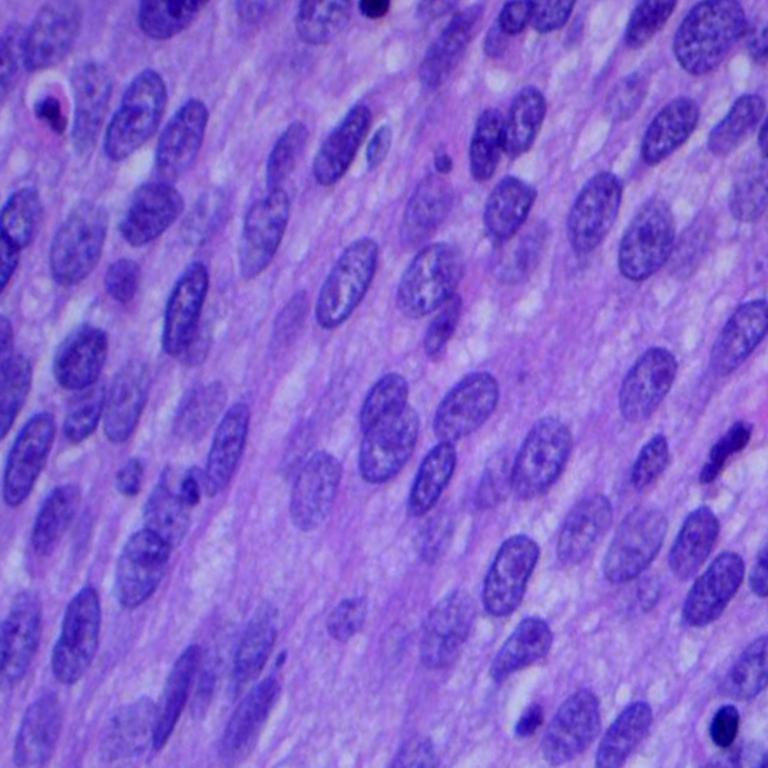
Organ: lung
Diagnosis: squamous carcinomas